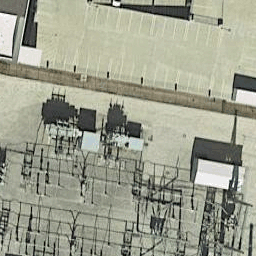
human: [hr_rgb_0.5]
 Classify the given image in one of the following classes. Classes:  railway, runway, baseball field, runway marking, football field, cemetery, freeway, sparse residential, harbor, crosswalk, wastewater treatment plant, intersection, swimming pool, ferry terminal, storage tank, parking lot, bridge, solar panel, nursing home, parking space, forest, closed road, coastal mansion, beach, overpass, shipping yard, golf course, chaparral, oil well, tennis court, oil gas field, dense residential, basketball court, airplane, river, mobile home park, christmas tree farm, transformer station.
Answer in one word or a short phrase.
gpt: transformer station